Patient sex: M
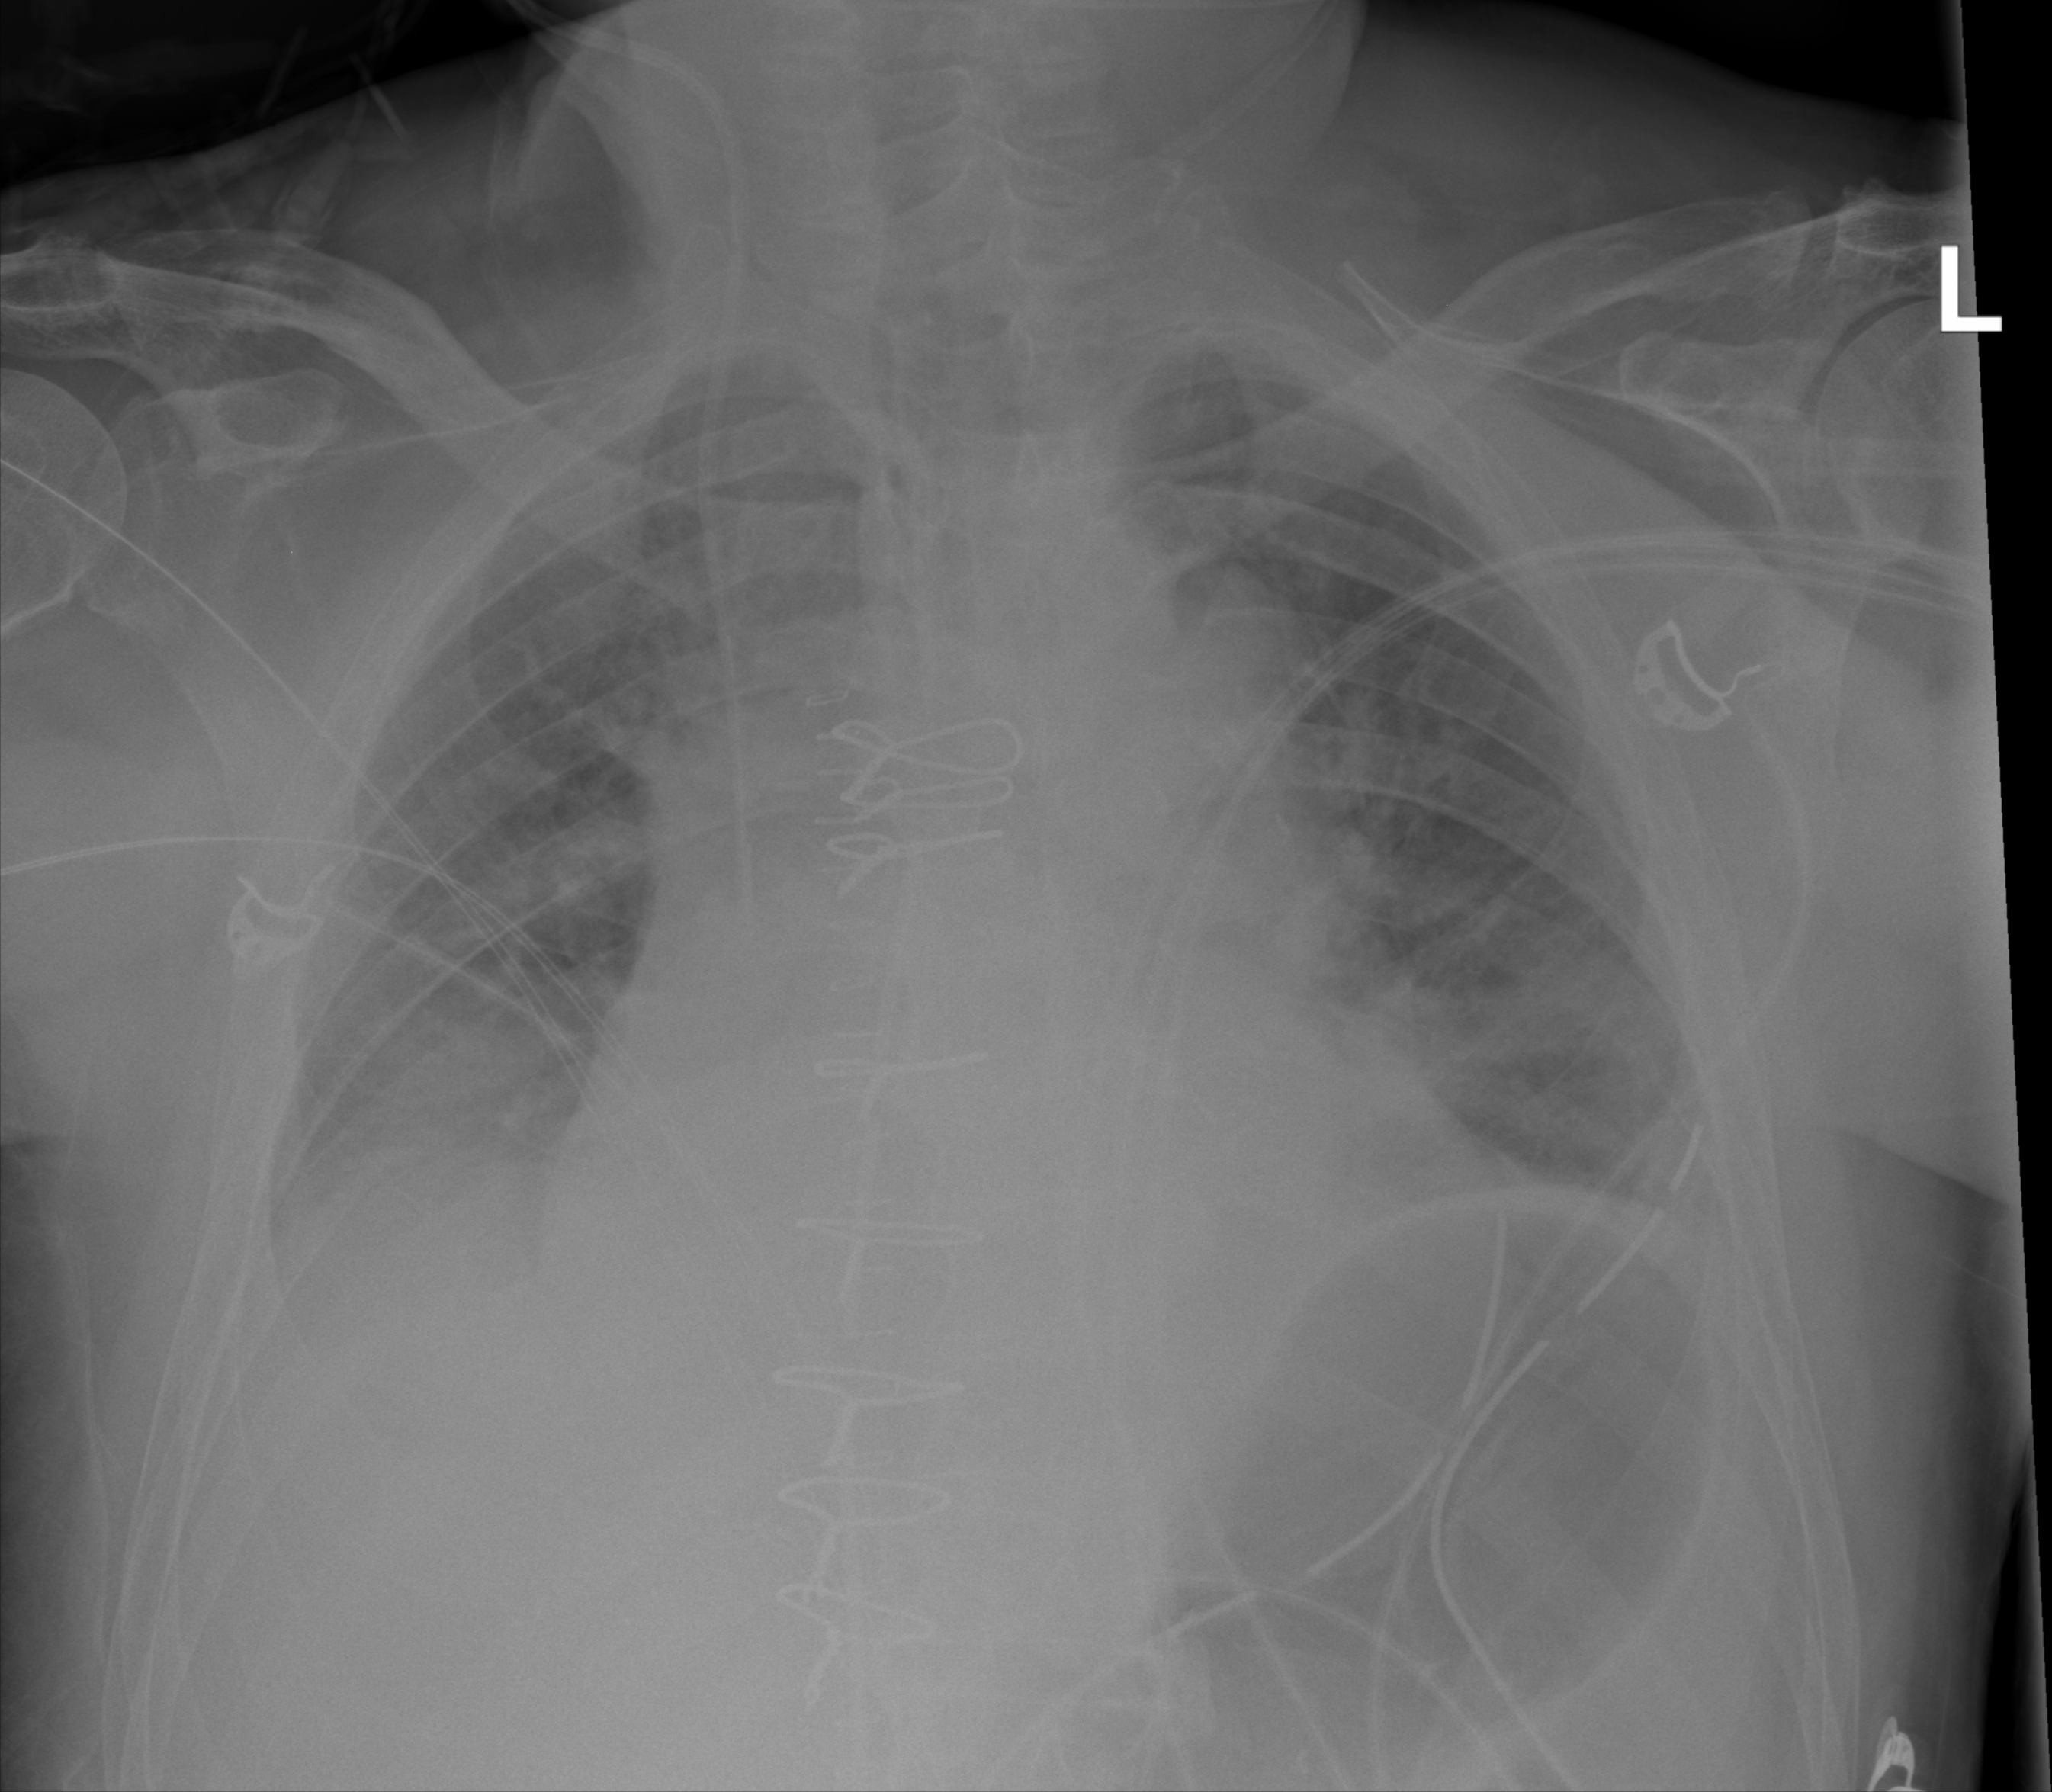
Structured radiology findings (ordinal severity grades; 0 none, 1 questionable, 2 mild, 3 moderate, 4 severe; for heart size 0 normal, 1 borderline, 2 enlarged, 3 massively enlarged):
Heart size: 2
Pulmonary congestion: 2
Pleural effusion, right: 2
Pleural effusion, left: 2
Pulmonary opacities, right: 0
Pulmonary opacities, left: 0
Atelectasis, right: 2
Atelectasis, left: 2